Aerial crown-view tile of a tropical tree (Barro Colorado Island, Panama), acquired 20250818:
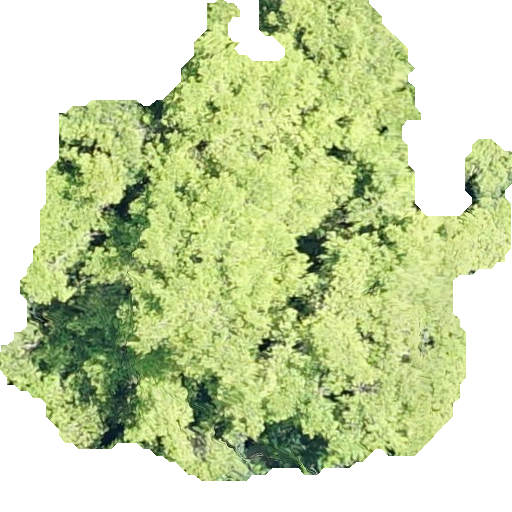
Species: Terminalia amazonia
GBIF accepted scientific name: Terminalia amazonica
Crown area: 242.383 m²